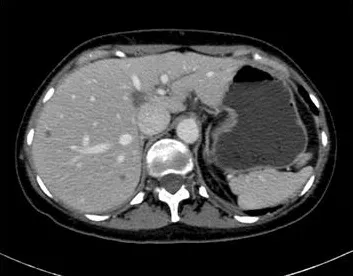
Hepatic lesions. In July 2011, CT scan showed occurrence of hepatic lesions.
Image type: radiology (ct)